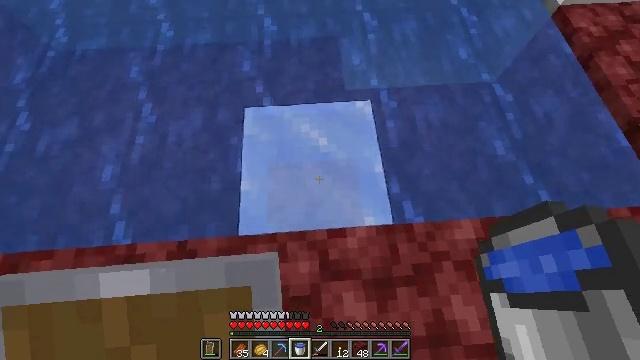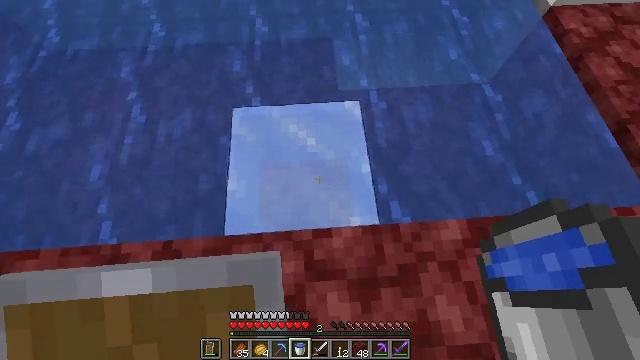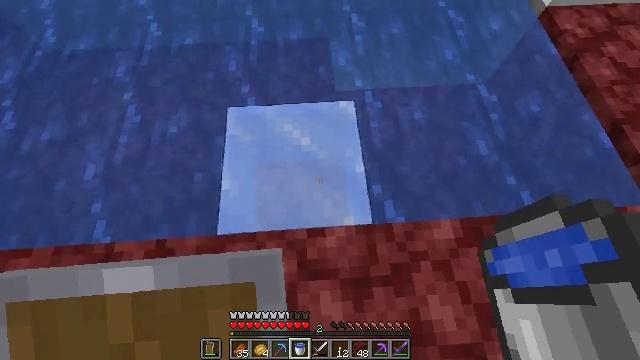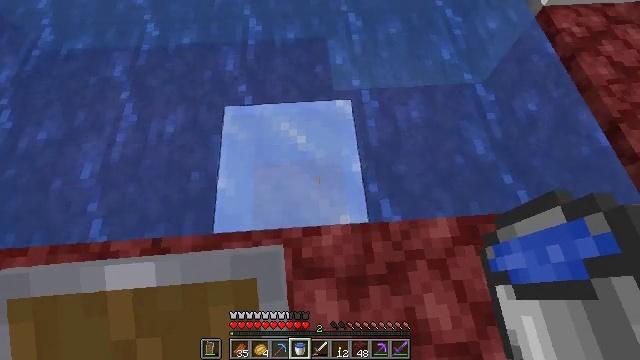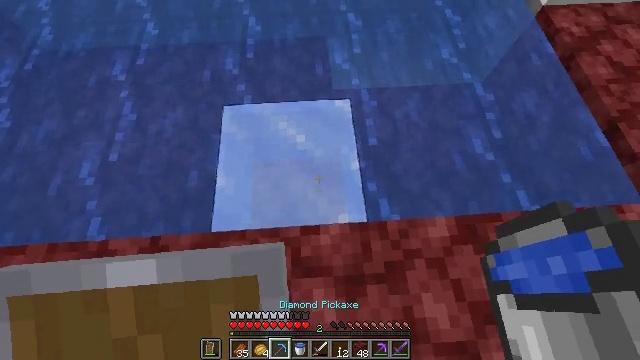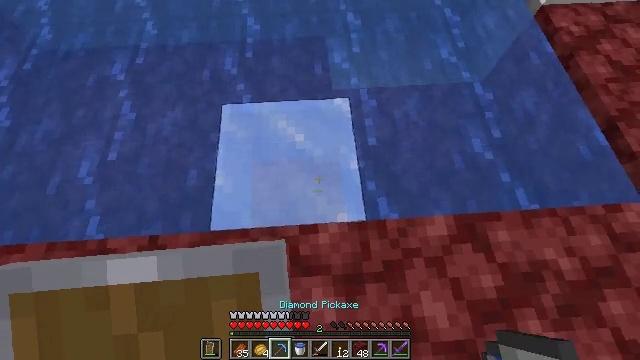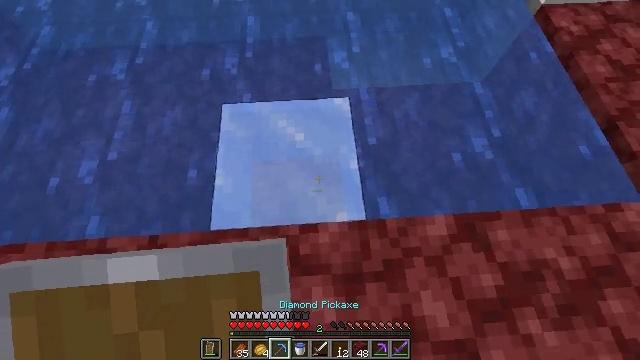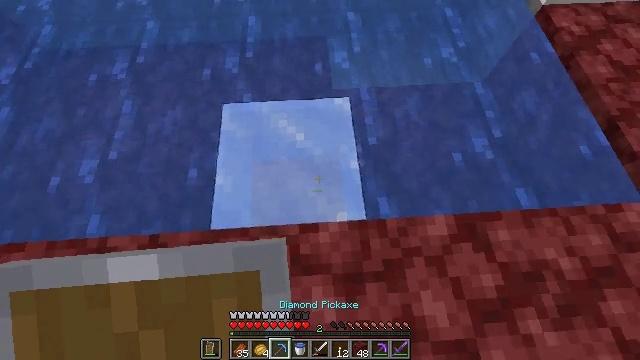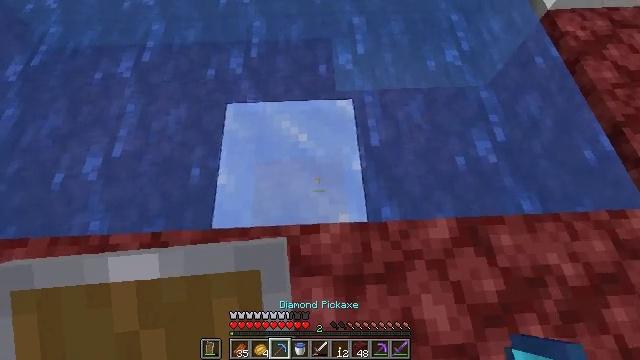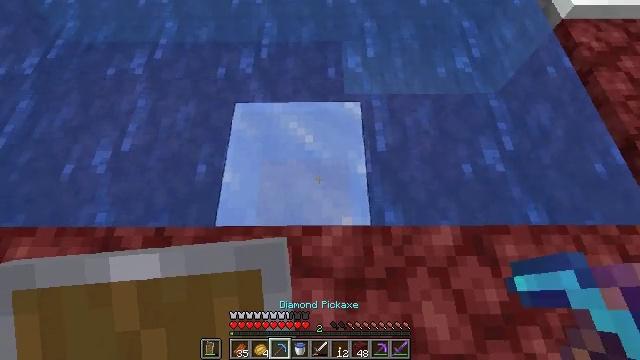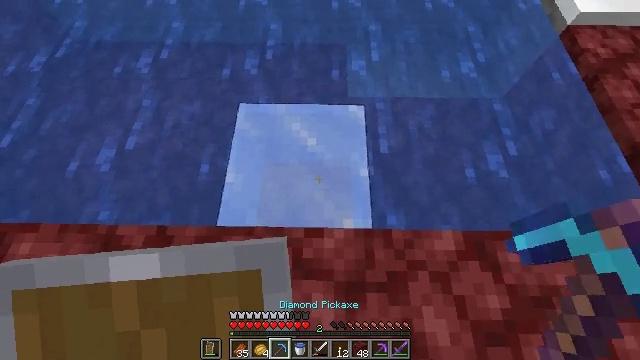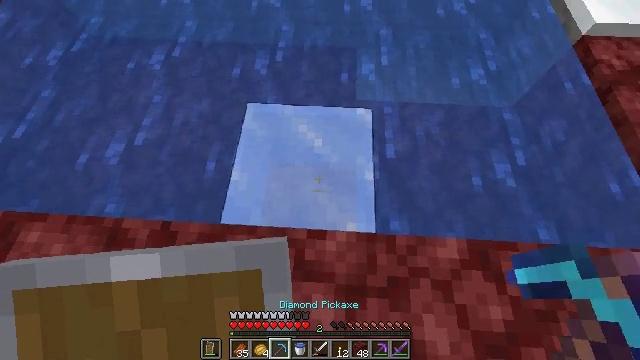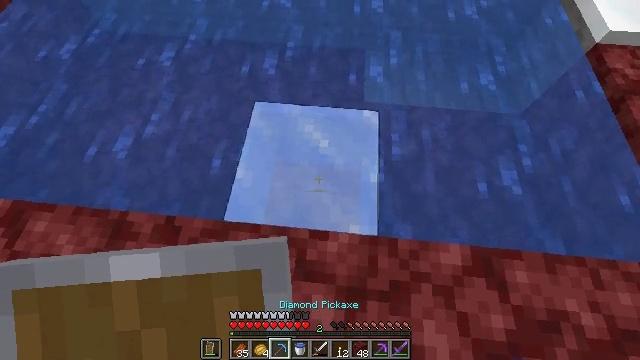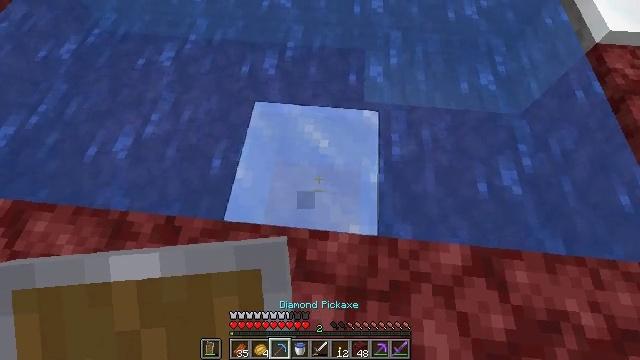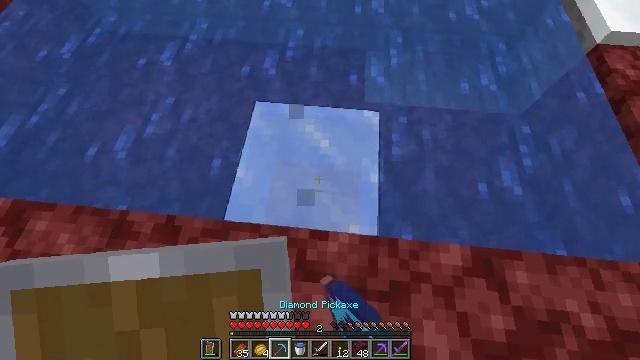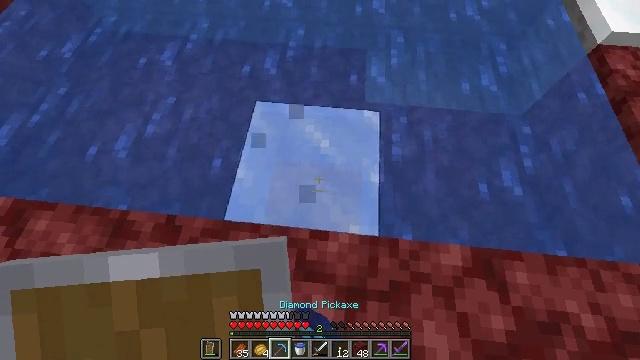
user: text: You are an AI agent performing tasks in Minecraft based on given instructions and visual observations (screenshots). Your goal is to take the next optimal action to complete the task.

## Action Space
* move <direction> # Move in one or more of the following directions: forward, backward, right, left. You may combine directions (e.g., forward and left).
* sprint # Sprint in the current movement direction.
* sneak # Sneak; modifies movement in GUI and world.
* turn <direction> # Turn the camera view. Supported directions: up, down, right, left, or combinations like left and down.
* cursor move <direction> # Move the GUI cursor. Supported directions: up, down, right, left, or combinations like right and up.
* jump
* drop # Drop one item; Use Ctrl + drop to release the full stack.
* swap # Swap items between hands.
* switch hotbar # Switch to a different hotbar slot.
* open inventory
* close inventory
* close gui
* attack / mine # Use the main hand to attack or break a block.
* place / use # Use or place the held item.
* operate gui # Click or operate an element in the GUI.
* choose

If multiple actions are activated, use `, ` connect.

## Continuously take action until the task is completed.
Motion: motion action
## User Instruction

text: Mine ice to use in an ice pathway.
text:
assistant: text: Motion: no_op
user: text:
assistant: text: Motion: no_op
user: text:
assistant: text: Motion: no_op
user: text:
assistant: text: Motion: no_op
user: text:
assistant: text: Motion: no_op
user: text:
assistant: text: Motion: no_op
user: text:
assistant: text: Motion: no_op
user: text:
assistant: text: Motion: turn left
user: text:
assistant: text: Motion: turn left
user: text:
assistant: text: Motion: turn left
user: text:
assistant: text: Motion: turn left
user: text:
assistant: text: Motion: turn left
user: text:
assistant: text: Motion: attack / mine
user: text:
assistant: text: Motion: attack / mine
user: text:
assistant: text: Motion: attack / mine
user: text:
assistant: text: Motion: attack / mine
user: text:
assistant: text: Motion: attack / mine
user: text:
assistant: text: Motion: attack / mine
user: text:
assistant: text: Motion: no_op
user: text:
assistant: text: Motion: no_op
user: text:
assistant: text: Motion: attack / mine
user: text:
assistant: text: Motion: attack / mine
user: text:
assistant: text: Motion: attack / mine
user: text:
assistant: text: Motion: attack / mine
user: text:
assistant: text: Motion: no_op
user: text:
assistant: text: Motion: no_op
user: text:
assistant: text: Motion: no_op
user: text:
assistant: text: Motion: no_op
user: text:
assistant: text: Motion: no_op
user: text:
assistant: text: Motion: no_op